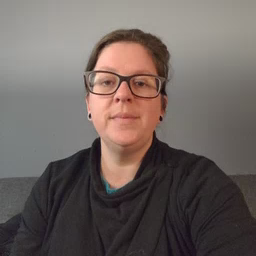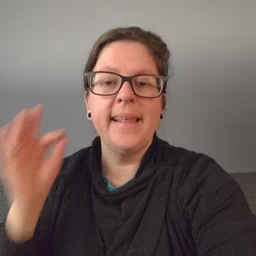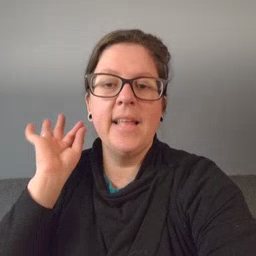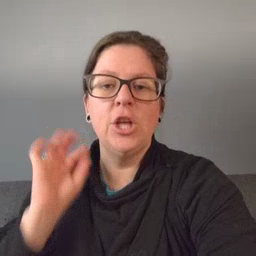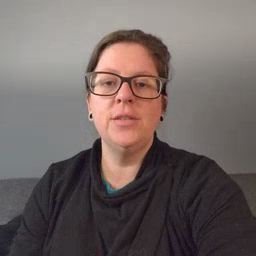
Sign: hair